RGB frame:
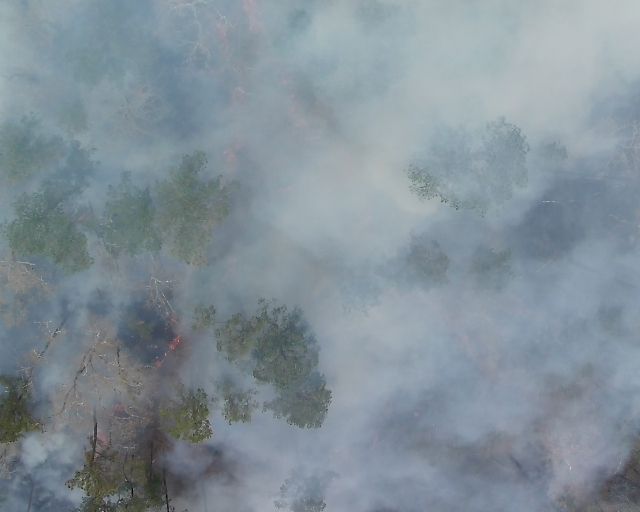
Thermal frame:
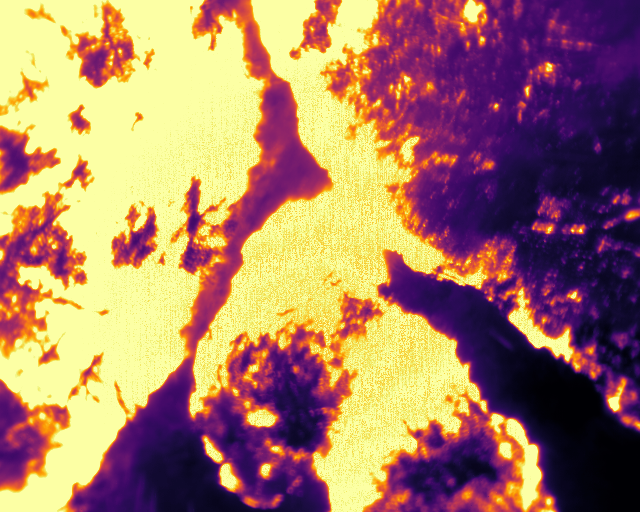
Captured: 2026-02-26 03:10:54
Pixels at or above 80 °C: 232637 (fraction of frame: 0.71)